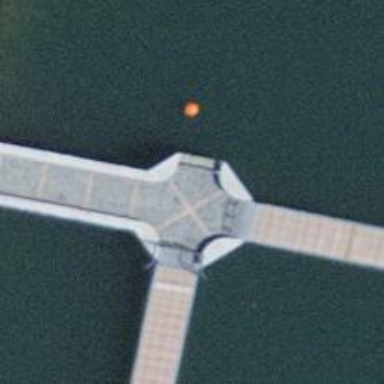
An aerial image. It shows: Man-made pier.